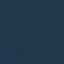
Land use / land cover class: SeaLake